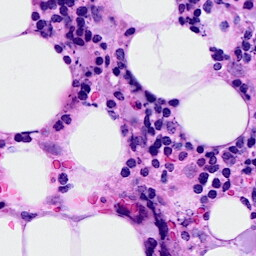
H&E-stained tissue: Breast